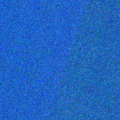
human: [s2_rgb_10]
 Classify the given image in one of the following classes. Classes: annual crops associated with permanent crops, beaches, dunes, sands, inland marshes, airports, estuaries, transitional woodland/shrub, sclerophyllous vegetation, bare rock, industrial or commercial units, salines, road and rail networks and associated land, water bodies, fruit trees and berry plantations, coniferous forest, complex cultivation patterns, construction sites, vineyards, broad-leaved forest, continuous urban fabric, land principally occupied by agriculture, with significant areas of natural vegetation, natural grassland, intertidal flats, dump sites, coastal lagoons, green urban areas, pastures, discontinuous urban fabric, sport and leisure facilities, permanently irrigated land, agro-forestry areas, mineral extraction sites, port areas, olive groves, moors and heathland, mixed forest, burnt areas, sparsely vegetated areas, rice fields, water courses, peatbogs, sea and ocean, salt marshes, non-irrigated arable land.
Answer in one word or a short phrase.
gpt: sea and ocean